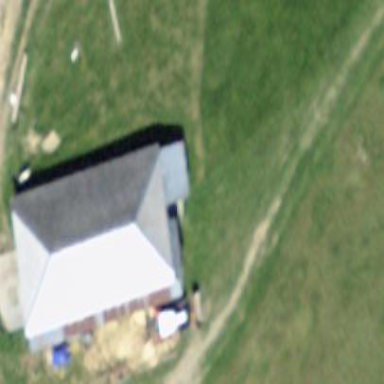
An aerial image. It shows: Farm auxiliary building.